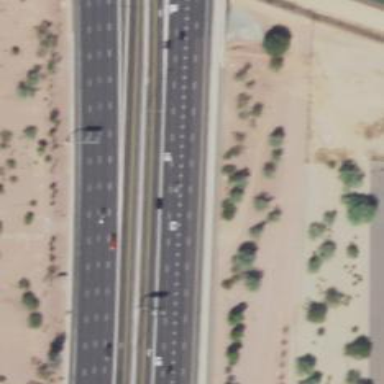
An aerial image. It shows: Motorway.